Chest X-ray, PA view. Patient: 30 years old, sex F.
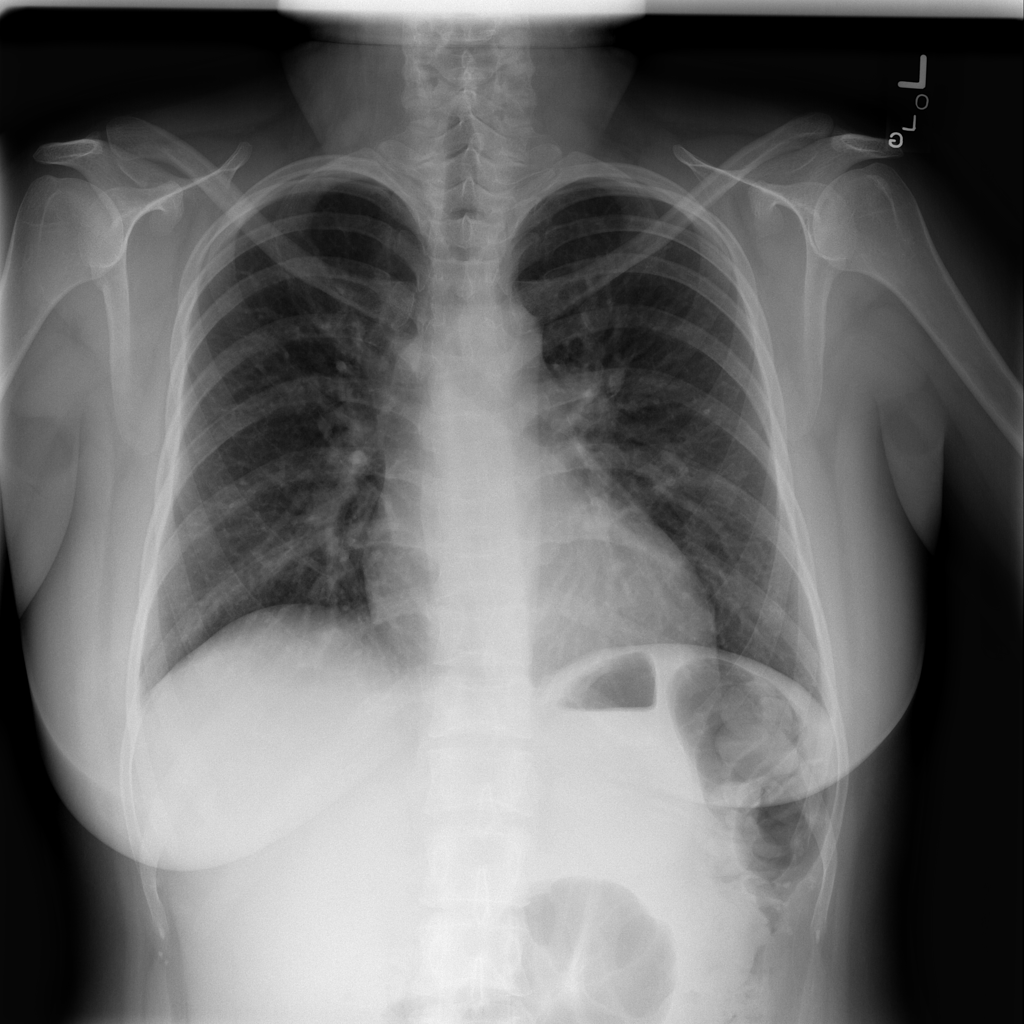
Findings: Cardiomegaly, Infiltration